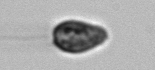
Label: Pseudochattonella_farcimen